Interaction volume radius: 10 \u00c5
Interaction volume height: 20 \u00c5
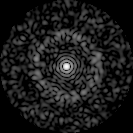
Disorder parameter: 0.8178